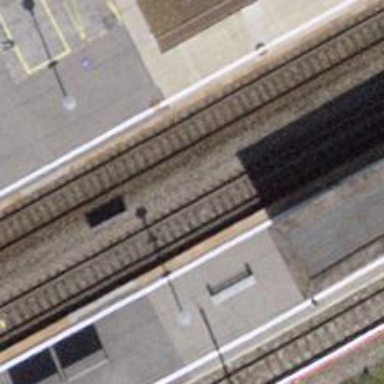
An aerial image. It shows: Public transport stop position.